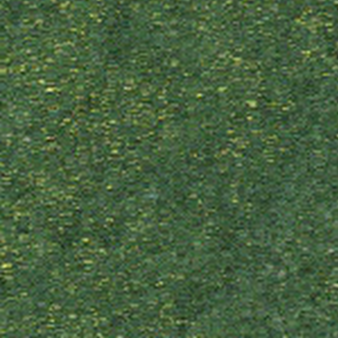
Label: other